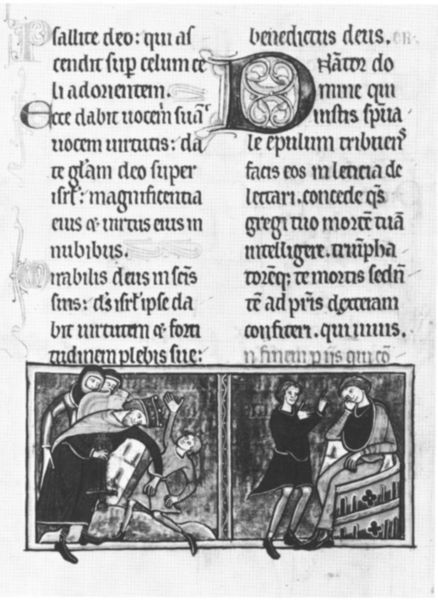
Titel: Kleiner Canterbury Psalter
Institution: Paris, Bibliothèque Nationale
Schlagwörter: mann, weiß, frauen, frau, schwarz, stuhl, mantel, krone, schrift, papier, schuhe, spalten, krieg, kaiser, könig, soldaten, thron, schild, buch, druck, seite, text, initiale, helm, ritter, tinte, buchseite, pergament, weß, heiligenschein, mittelalter, gebückt, heilige, szenen, latein, typo, menschn, buchmalerei, scan, nänner, sitzen stehen, d, thron mann